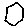
Label: hexagon